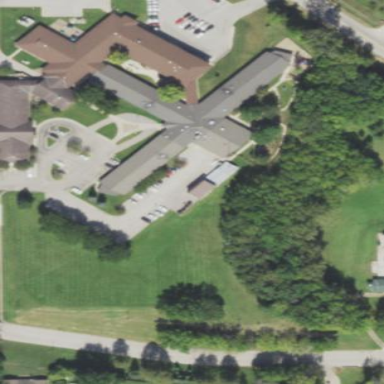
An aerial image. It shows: Nursing home building.